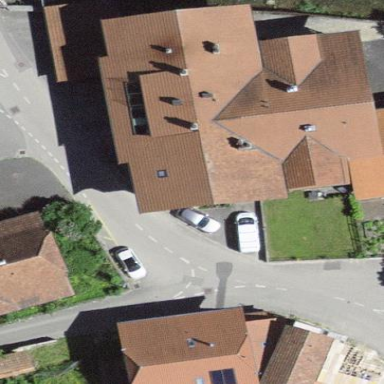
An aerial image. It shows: Residential building.